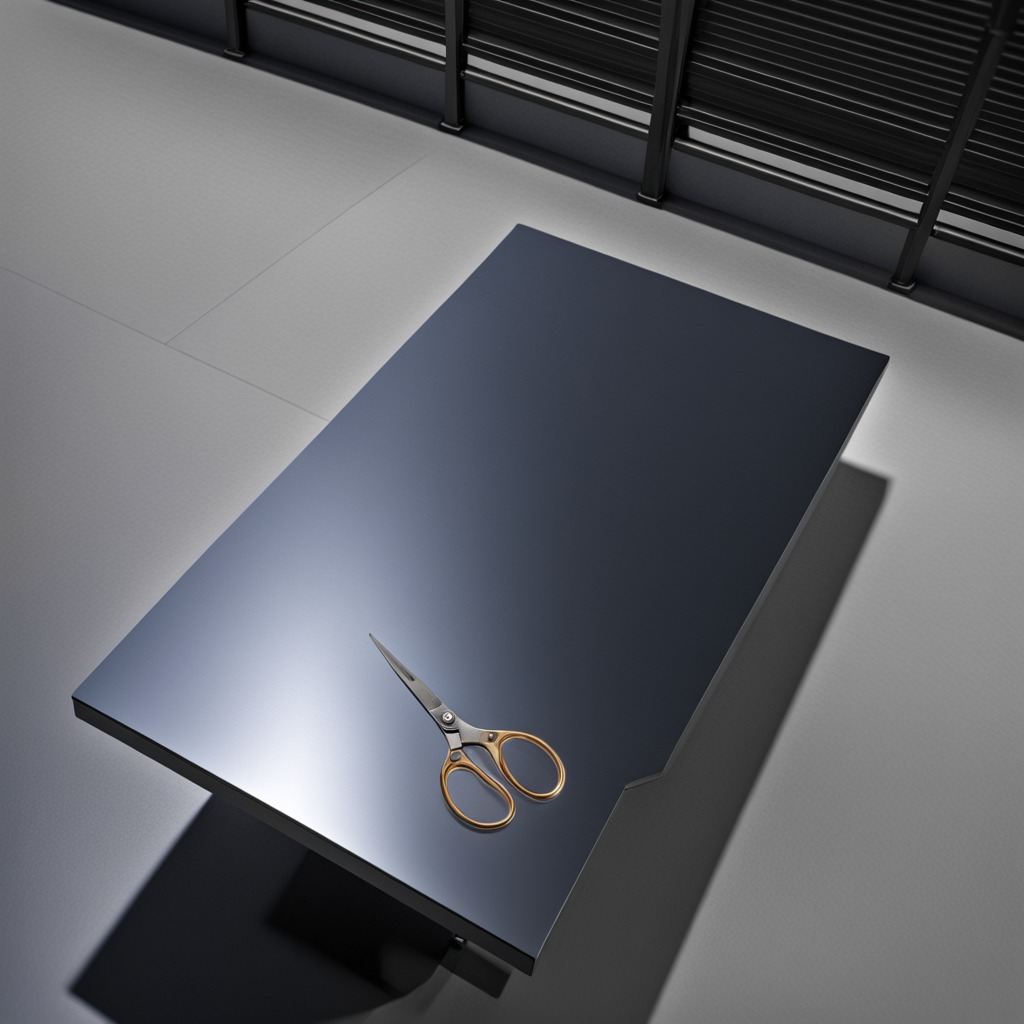
A scissor is lying on the tabletop.